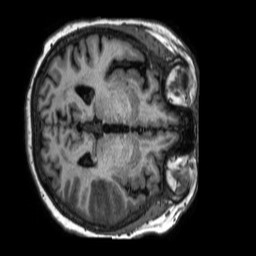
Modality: T1w
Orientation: axial
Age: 73
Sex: female
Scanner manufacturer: philips
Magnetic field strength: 1.5 T
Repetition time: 0.007215 s
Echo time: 0.003267 s